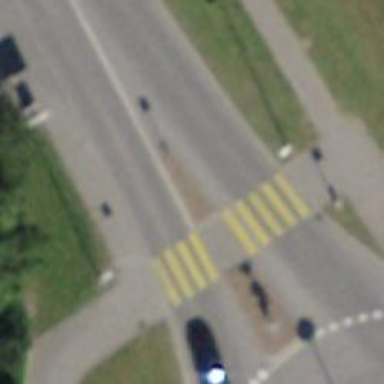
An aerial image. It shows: Zebra crossing with road island.